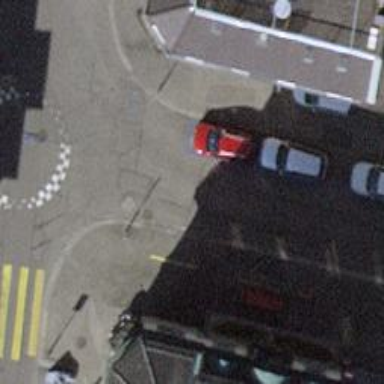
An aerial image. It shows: Kerb serving as barrier.